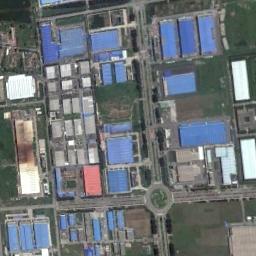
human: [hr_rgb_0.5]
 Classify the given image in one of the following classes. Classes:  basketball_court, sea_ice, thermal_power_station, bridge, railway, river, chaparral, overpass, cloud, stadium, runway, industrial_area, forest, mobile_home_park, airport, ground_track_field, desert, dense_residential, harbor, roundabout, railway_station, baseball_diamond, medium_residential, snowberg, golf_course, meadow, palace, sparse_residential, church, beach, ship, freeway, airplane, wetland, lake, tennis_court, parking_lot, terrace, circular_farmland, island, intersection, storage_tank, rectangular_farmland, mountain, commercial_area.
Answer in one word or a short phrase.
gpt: industrial_area